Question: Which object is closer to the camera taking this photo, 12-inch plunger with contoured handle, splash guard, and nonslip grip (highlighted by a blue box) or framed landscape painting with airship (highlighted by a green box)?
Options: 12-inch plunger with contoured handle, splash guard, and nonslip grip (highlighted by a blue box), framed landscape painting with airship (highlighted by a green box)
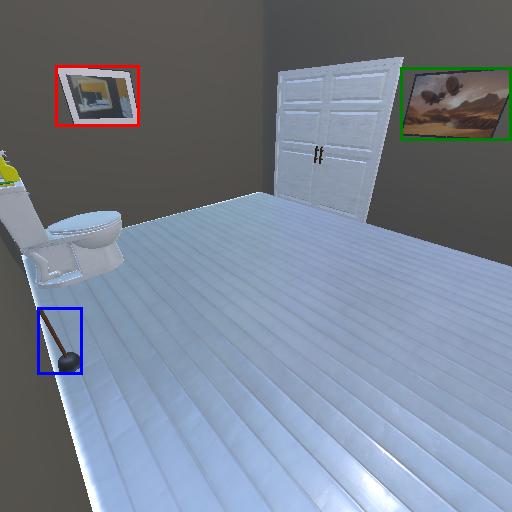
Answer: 12-inch plunger with contoured handle, splash guard, and nonslip grip (highlighted by a blue box)